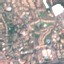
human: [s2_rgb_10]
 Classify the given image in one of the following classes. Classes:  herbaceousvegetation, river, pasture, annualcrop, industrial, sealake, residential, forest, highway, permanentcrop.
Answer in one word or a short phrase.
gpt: Residential